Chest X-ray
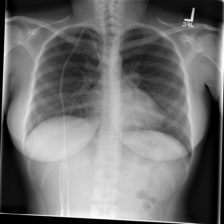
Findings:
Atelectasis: negative
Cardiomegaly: negative
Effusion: negative
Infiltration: negative
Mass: negative
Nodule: negative
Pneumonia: negative
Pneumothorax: negative
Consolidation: negative
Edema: negative
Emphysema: negative
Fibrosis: negative
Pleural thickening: negative
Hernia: negative